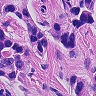
Metastatic tissue present: yes